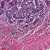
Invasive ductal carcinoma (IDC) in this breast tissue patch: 1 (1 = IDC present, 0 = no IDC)